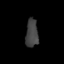
Tissue: skin
Cell type: Fibroblasts
Senescence score: 0.765
Nuclear area (px): 342
Mean DAPI intensity: 66.863